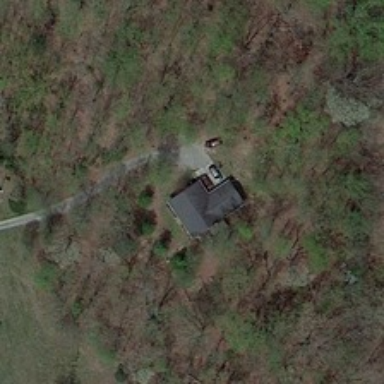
This is a road a building and some trees .